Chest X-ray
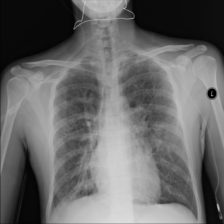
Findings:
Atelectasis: negative
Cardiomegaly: negative
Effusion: negative
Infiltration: negative
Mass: negative
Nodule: positive
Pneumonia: negative
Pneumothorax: negative
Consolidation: positive
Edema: negative
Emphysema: negative
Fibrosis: negative
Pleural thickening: negative
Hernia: negative